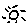
Label: sun